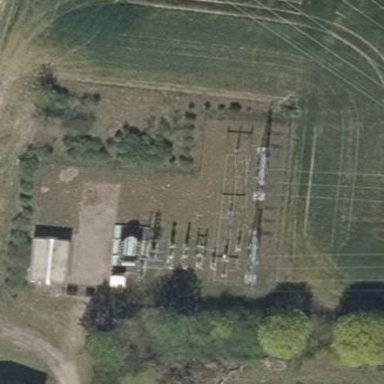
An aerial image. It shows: Power substation.